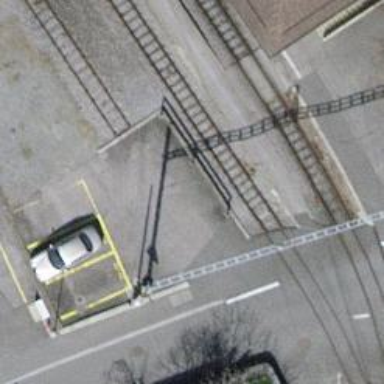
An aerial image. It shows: Narrow-gauge railway siding with electrified contact lines. It consists of one track.